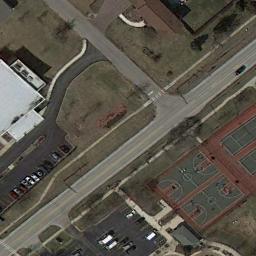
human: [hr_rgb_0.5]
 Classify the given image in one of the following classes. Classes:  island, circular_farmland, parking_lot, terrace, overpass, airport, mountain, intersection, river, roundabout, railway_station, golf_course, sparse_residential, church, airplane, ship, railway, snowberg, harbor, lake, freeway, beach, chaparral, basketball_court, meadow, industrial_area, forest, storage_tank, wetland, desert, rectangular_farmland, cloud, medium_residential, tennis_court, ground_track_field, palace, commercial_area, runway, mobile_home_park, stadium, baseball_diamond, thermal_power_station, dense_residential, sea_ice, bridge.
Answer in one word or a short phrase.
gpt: basketball_court